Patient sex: M
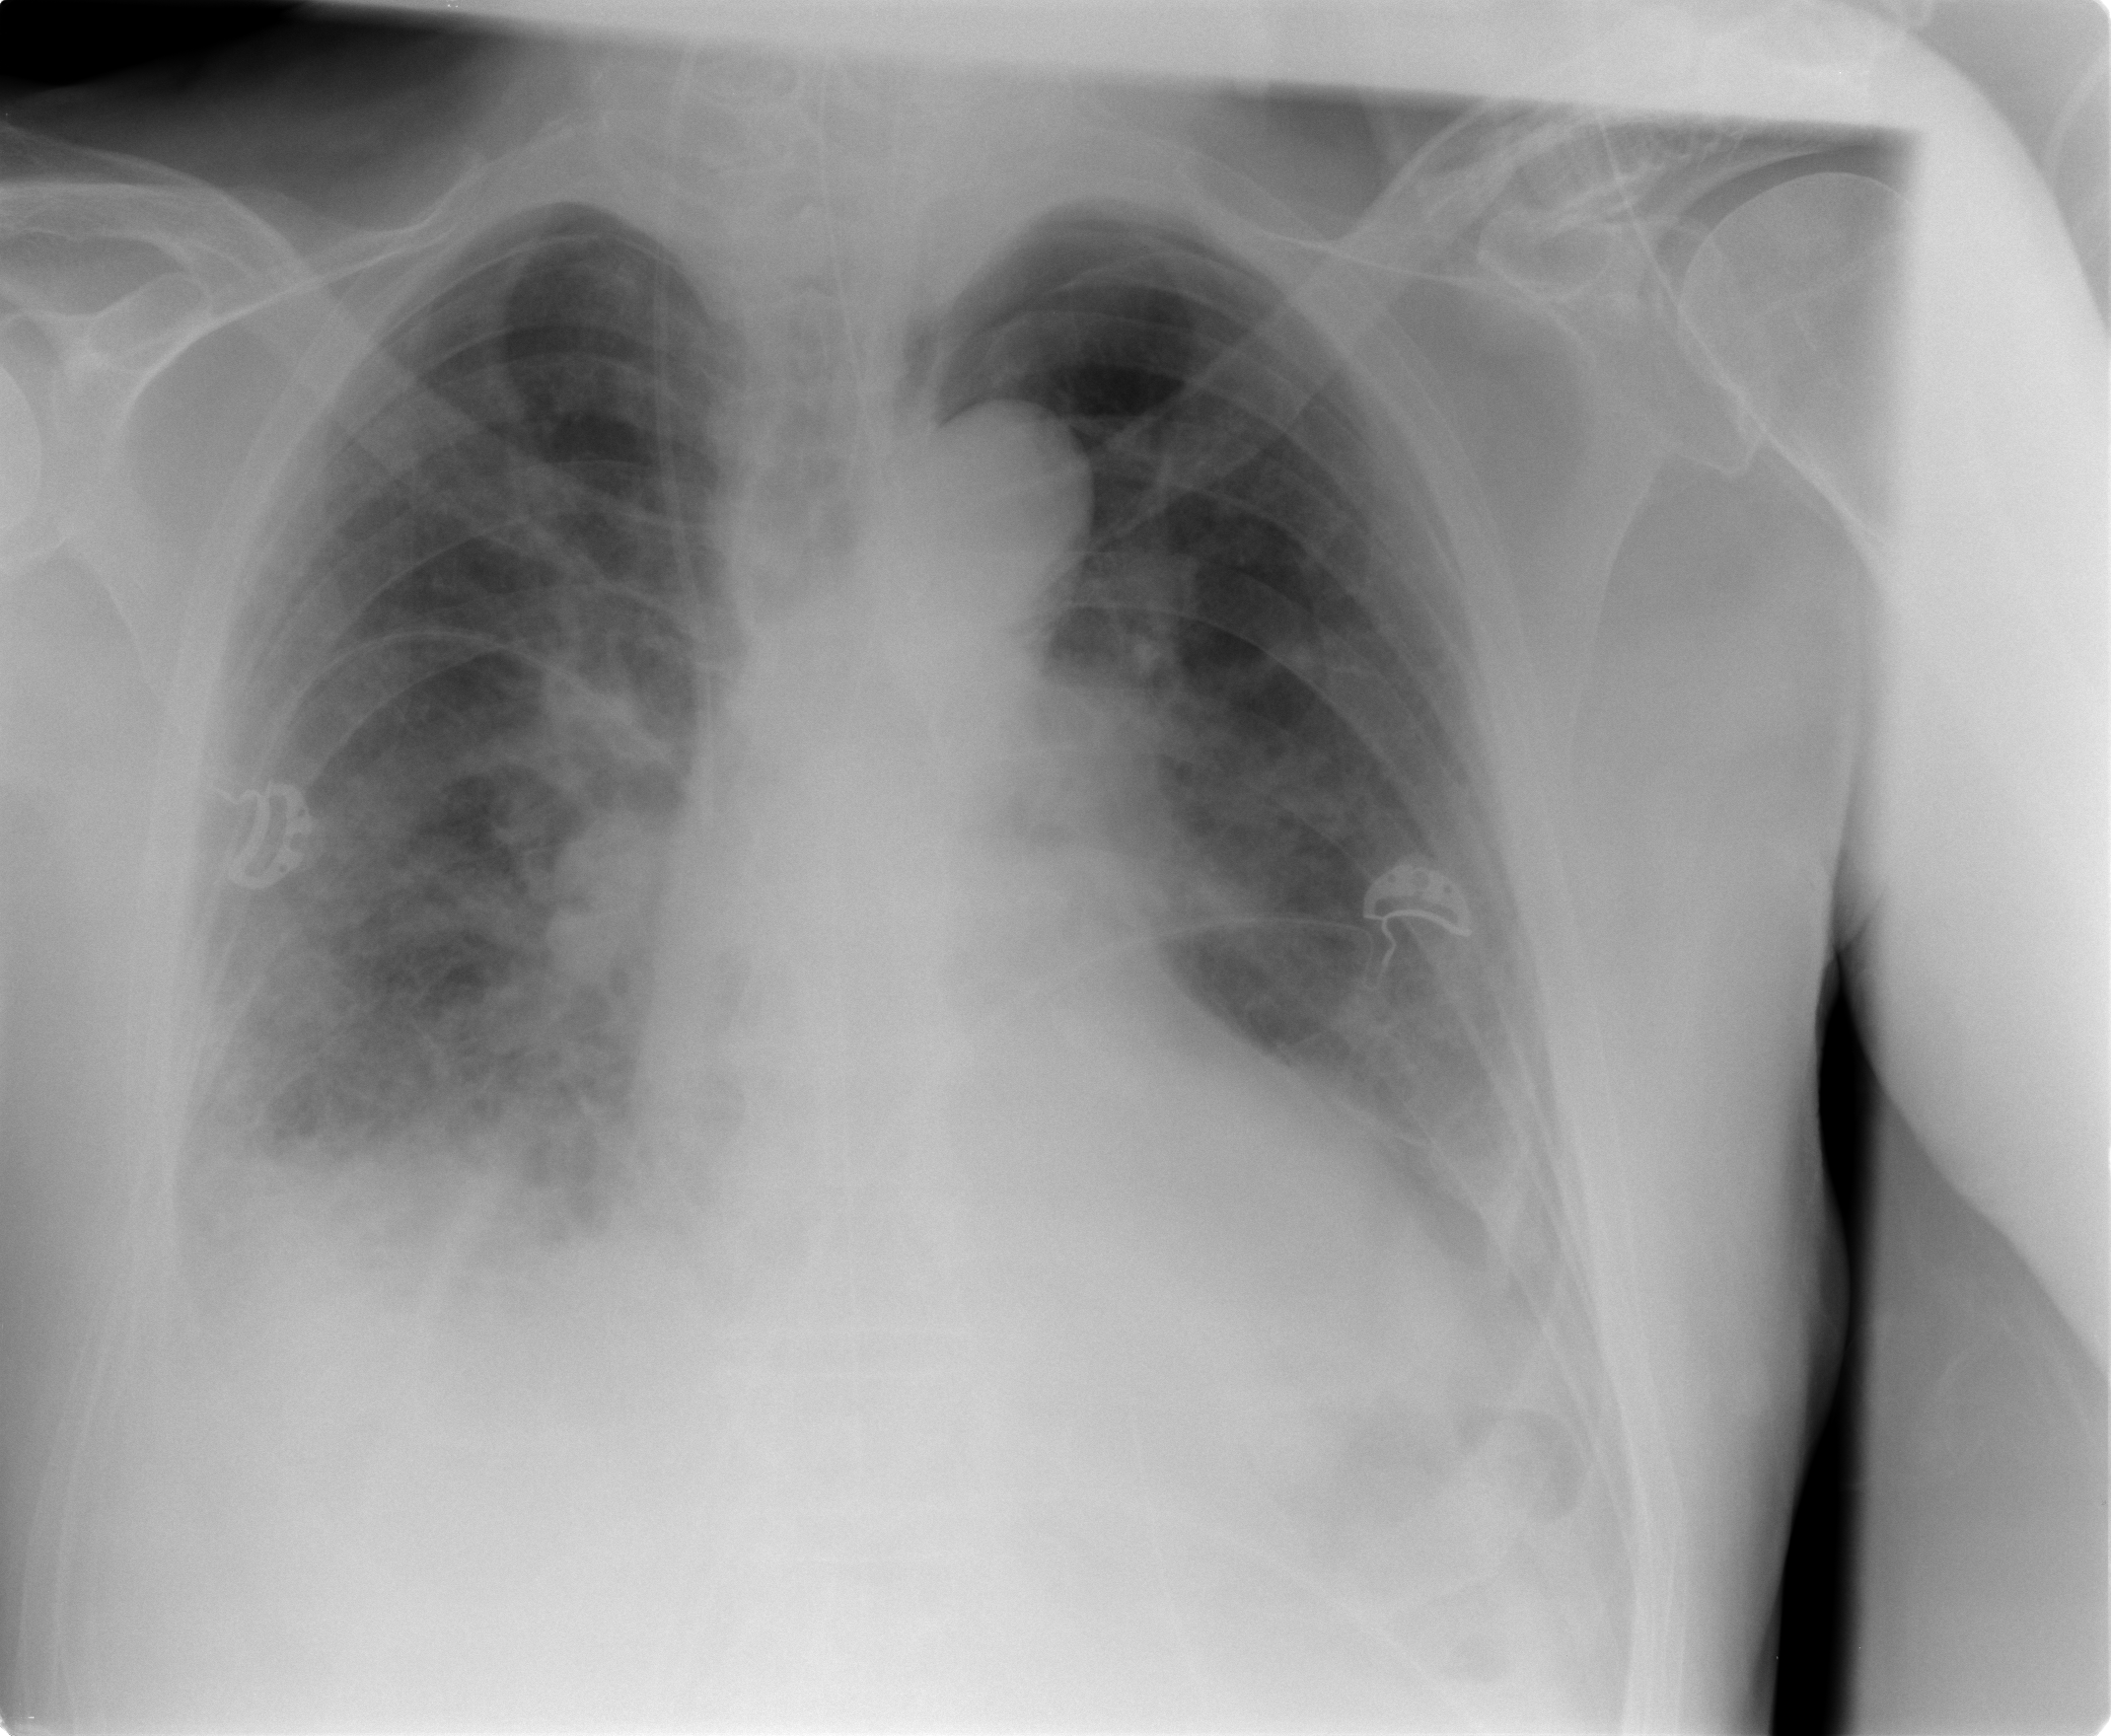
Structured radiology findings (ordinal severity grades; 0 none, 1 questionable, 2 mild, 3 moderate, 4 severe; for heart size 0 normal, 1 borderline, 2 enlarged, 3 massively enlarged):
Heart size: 0
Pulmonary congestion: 2
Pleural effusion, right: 2
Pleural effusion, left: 1
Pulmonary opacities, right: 1
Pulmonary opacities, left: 1
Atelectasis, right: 2
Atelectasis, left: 2